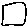
Label: square